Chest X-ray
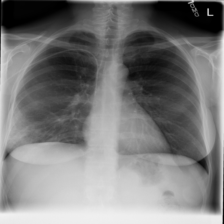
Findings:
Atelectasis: negative
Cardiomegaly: negative
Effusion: negative
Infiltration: positive
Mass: negative
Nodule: negative
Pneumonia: negative
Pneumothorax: negative
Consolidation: negative
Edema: negative
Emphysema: negative
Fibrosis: negative
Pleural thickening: negative
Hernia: negative